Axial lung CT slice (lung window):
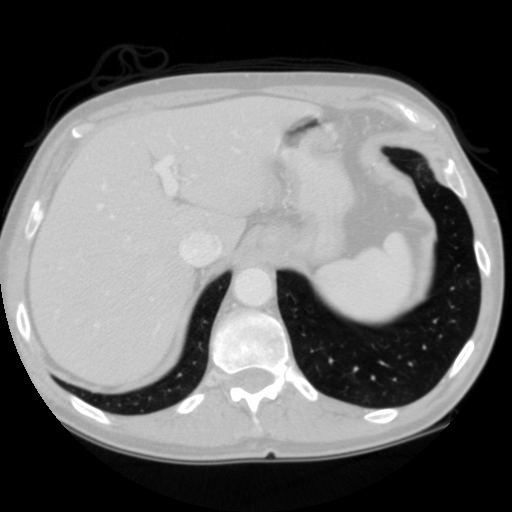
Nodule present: no